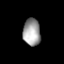
Tissue: lung
Cell type: Endothelial cells
Senescence score: 0.5418
Nuclear area (px): 464
Mean DAPI intensity: 158.409